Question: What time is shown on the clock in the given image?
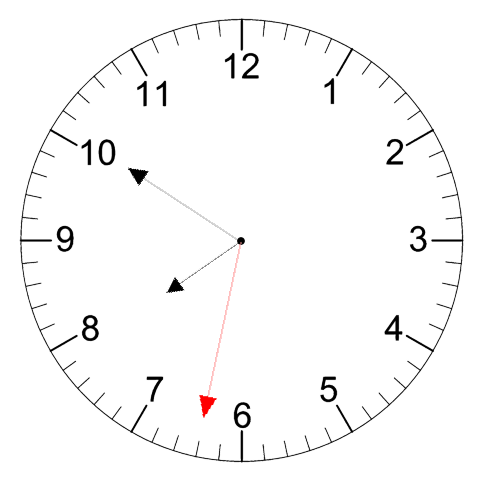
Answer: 07:50:32